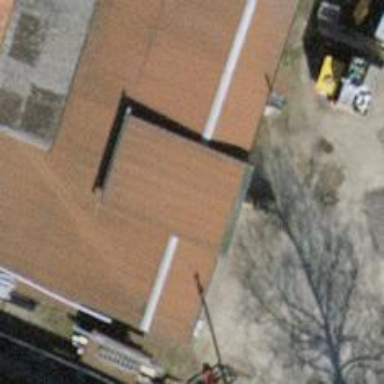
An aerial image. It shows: Warehouse building.